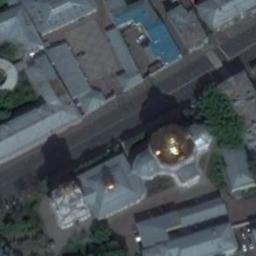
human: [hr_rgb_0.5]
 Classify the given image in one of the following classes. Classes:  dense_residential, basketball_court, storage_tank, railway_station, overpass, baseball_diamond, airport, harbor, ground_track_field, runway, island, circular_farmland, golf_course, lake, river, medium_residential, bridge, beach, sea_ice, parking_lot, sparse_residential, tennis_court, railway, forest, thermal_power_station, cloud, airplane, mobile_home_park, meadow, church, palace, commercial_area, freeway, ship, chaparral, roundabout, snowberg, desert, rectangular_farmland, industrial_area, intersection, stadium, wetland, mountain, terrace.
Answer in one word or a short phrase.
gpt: church